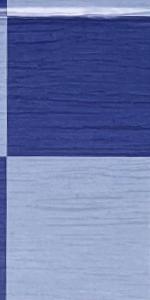
Label: Empty